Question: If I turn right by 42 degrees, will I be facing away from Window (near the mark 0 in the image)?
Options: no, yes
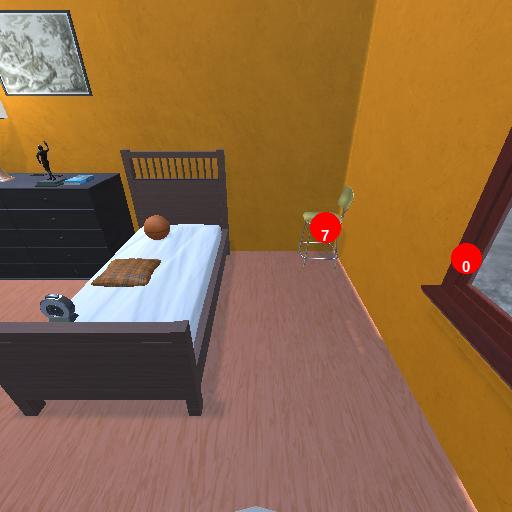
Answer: no